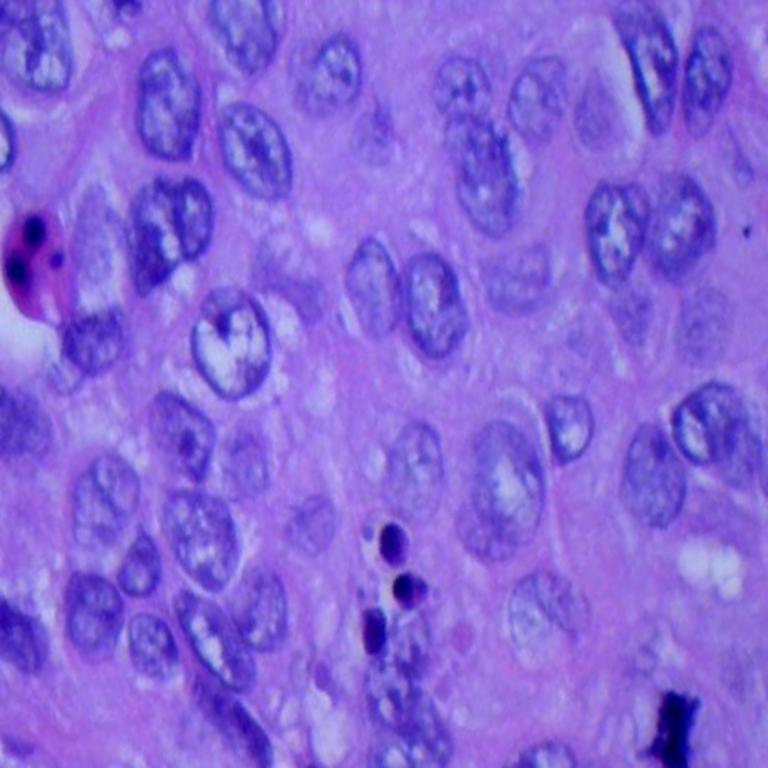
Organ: lung
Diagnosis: squamous carcinomas